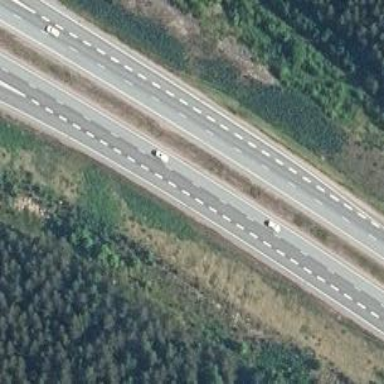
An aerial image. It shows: Asphalt motorway.